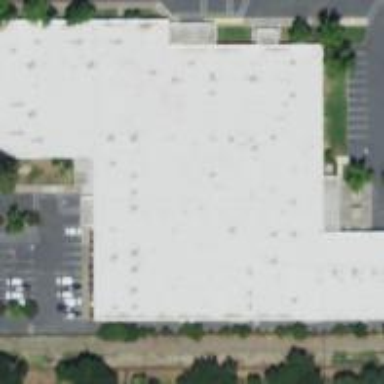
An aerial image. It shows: Public building.